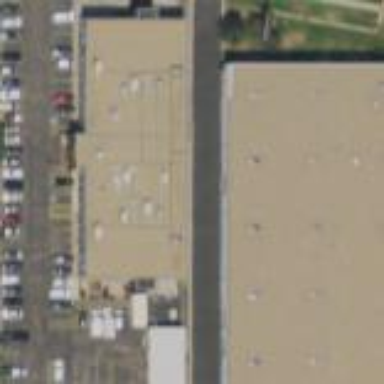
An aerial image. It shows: Warehouse.